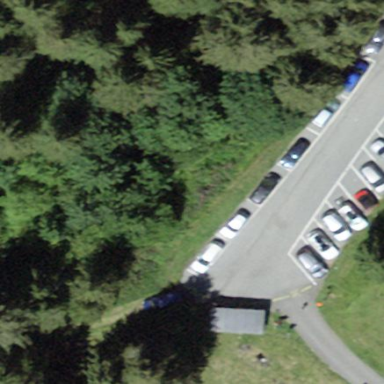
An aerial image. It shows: Parking area with surface.